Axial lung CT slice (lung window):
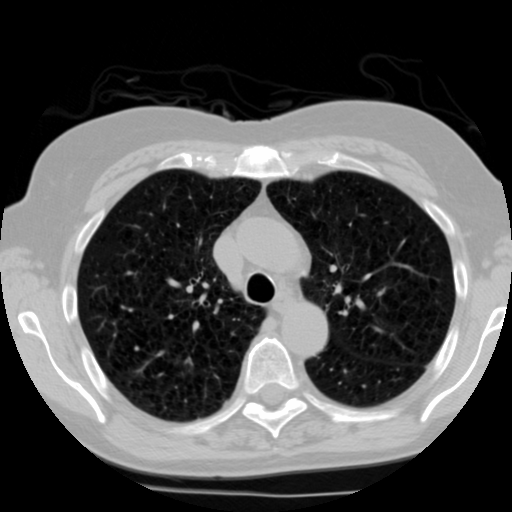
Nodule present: no